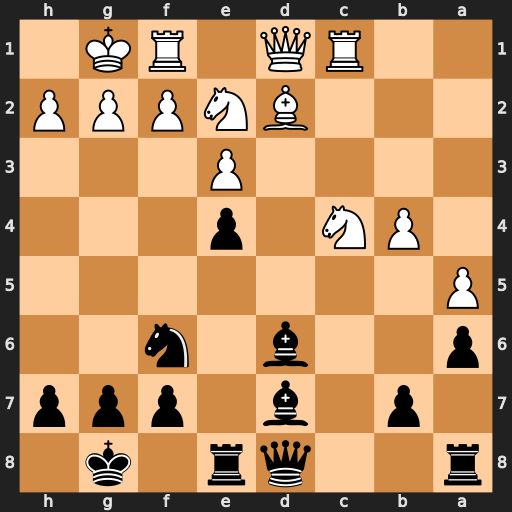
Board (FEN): r2qr1k1/1p1b1ppp/p2b1n2/P7/1PN1p3/4P3/3BNPPP/2RQ1RK1
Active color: b
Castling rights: -
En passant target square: -
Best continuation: Bxh2+ Kxh2 Ng4+